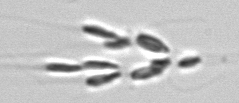
Label: Dinobryon